Interaction volume radius: 10 \u00c5
Interaction volume height: 10 \u00c5
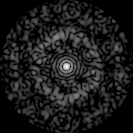
Disorder parameter: 0.8069